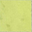
Piece: xx